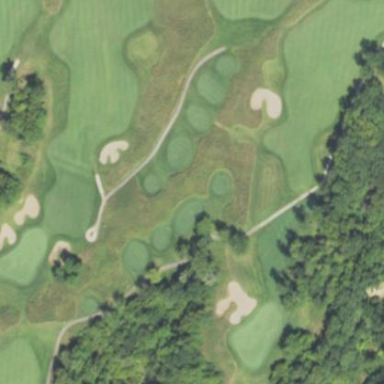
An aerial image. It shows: Rough grassy area used for golf.